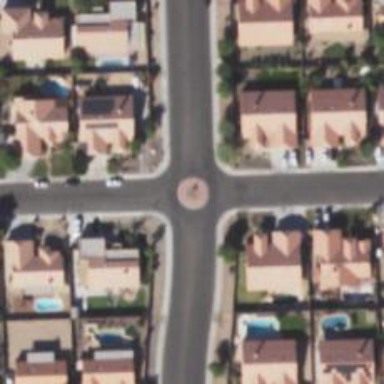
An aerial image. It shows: Mini roundabout on the road.